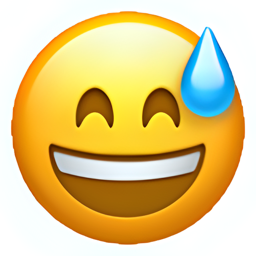
Name: smiling face with open mouth and cold sweat
Emoji: 😅
Group: Smileys & Emotion
Sub-group: face-smiling